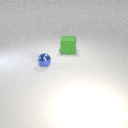
large green rubber cube behind small blue metal sphere